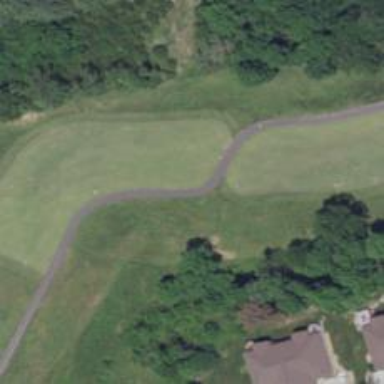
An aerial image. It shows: Path for both road and golf.